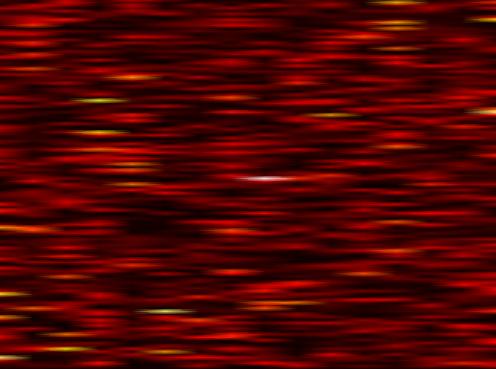
Label: WOLA